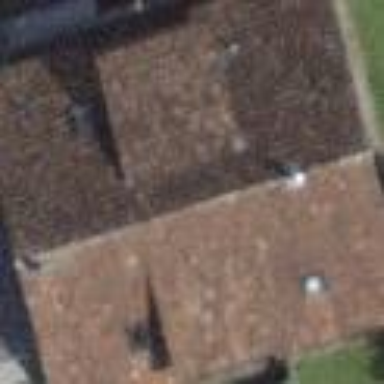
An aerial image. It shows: Detached building with gabled roof.